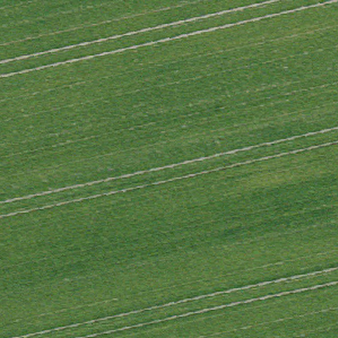
Label: other